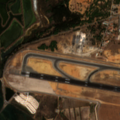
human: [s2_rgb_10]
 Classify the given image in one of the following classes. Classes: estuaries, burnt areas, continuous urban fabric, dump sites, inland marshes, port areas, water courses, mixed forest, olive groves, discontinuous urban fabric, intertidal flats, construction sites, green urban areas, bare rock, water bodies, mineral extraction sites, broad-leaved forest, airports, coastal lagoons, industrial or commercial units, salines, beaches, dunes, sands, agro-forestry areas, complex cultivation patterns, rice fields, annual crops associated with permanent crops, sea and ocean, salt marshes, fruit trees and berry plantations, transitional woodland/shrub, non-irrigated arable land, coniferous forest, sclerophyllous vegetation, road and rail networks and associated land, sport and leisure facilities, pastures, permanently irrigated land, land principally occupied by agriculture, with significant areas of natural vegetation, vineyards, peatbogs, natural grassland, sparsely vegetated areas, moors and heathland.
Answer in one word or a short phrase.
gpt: airports, complex cultivation patterns, land principally occupied by agriculture, with significant areas of natural vegetation, coniferous forest, salt marshes, salines